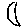
Label: moon